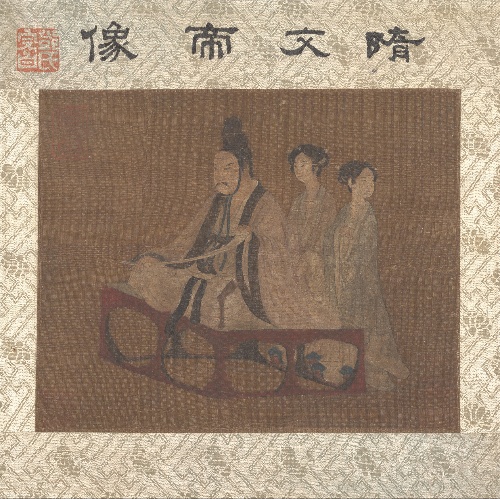
Artist: Unidentified artist|Gu Kaizhi
Artist bio: |344–405
Object type: Album leaf
Classification: Paintings
Medium: Album leaf; ink and color on silk
Culture: China
Period: Ming dynasty (1368–1644)
Dimensions: 7 1/8 x 8 7/8 in. (18.1 x 22.5 cm)
Department: Asian Art
Credit line: Rogers Fund, 1923
Accession year: 1923
Repository: Metropolitan Museum of Art, New York, NY
Tags: Emperors|Men|Women